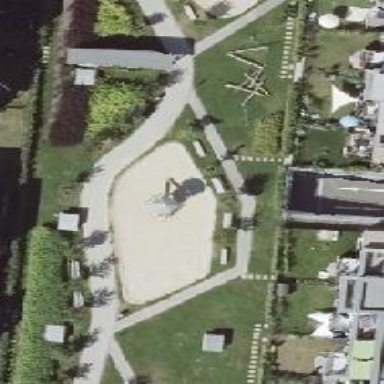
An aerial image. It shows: Playground with various play structures.